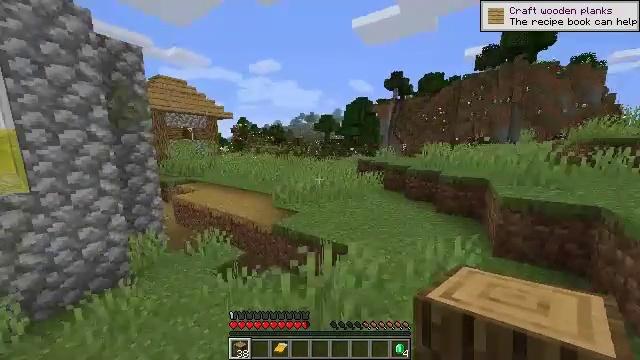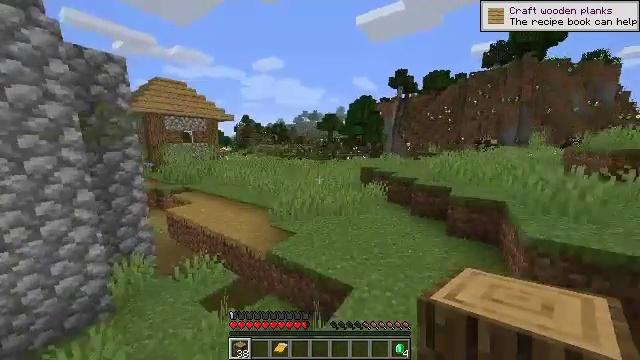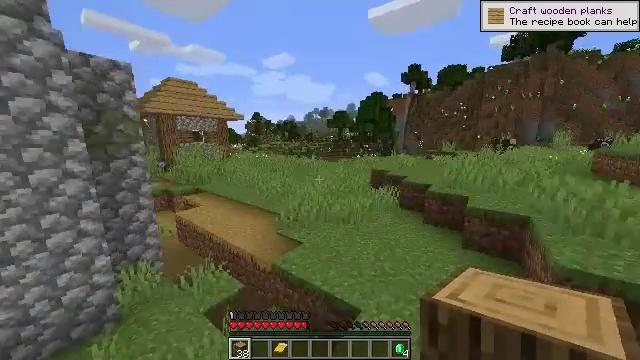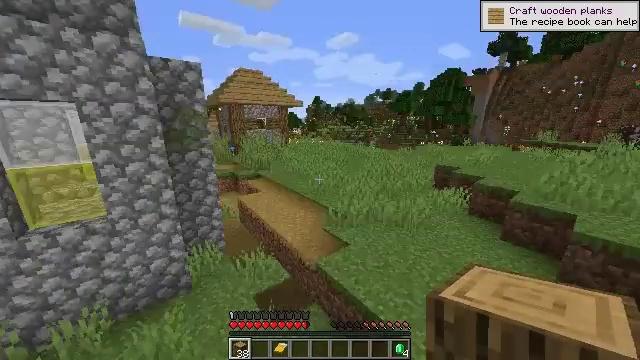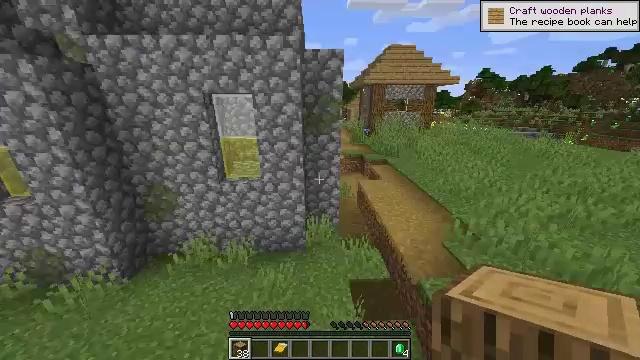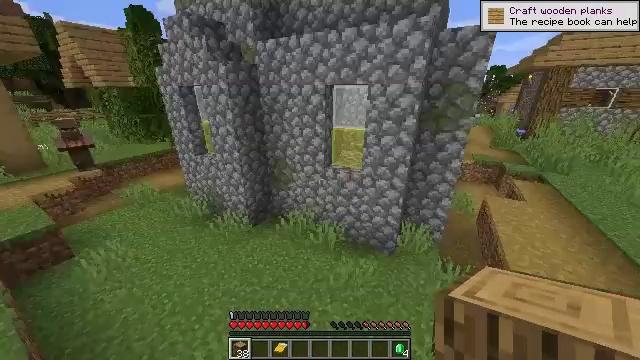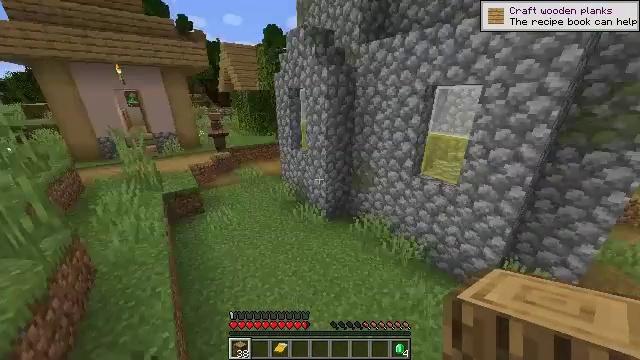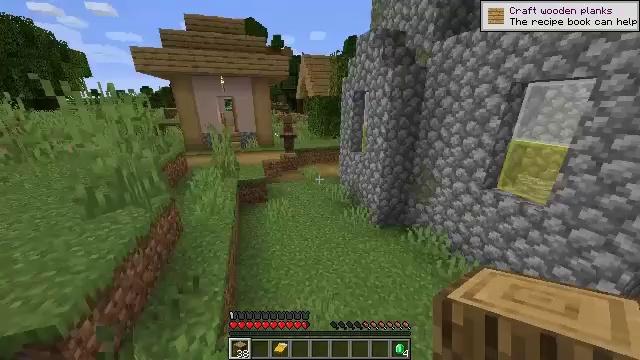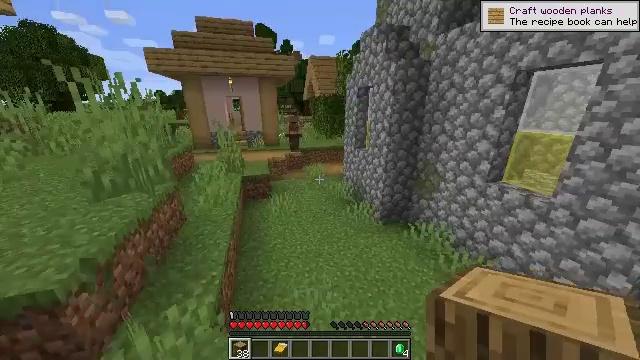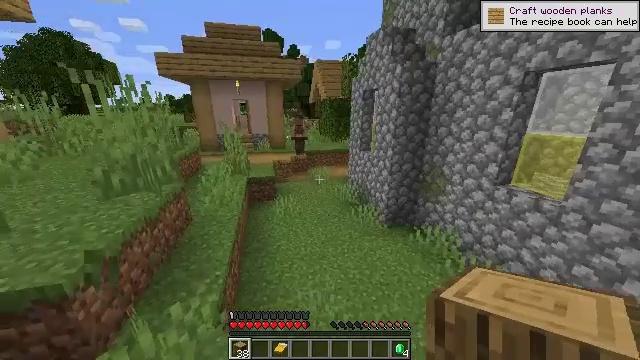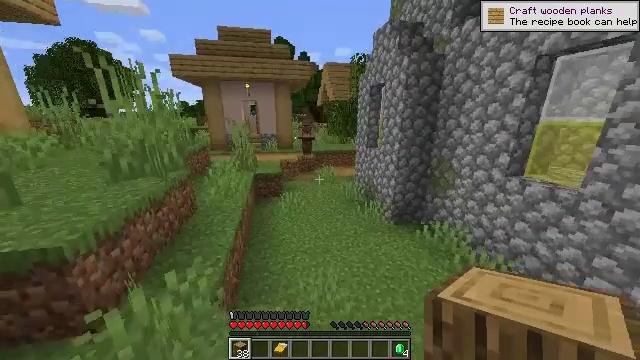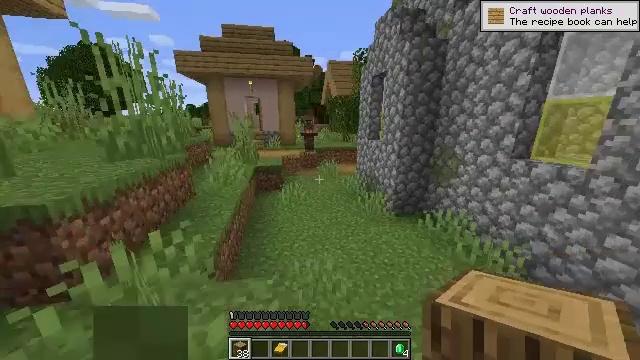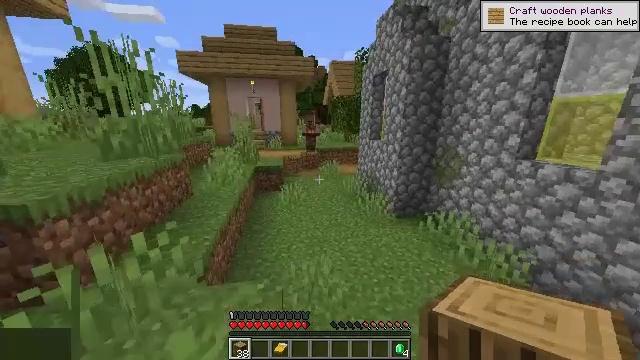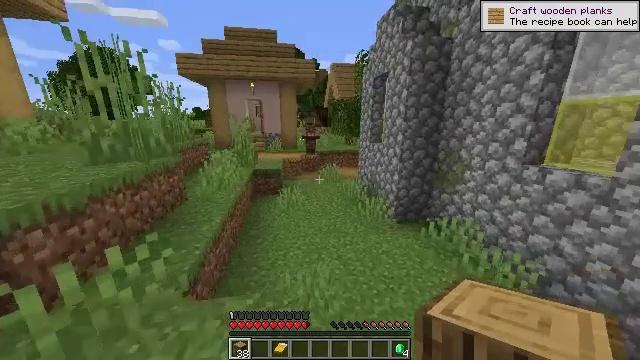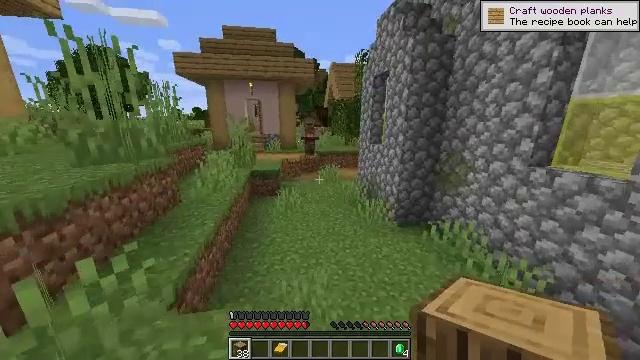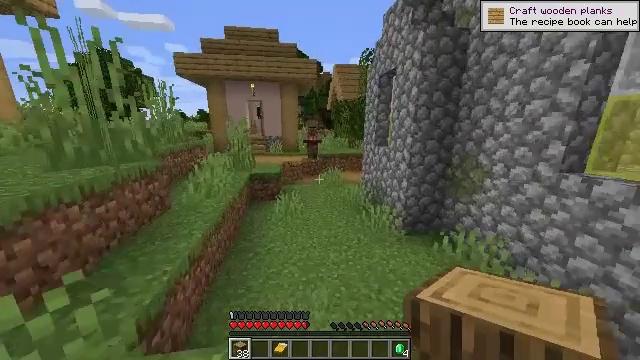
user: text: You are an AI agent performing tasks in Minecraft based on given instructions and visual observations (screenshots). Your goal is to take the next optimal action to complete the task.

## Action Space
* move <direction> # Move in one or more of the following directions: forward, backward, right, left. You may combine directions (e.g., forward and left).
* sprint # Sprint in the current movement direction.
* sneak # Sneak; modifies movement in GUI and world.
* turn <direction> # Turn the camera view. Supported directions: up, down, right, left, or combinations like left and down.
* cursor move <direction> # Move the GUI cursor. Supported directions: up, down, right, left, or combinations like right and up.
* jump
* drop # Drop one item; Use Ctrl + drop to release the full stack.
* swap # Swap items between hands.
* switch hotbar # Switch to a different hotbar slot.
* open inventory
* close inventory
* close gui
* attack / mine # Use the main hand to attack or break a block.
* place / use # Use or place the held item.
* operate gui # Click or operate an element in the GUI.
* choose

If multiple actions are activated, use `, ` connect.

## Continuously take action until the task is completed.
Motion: motion action
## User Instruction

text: Attack the hay block to get hay.
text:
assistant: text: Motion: move forward, jump
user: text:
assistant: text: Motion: move forward, turn left, jump
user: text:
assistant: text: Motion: move forward, turn left and down, jump
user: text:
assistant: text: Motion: move forward, turn left and down, jump
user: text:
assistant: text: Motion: move forward, turn left and down, jump
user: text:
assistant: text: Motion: move forward and move left, turn left
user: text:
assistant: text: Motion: move forward and move left, turn left and up
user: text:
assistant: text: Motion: move forward and move left, turn left
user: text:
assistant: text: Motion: move forward and move left, turn left
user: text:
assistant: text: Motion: move forward, turn left and up
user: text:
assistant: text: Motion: move forward and move right, turn left
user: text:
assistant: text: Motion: move forward, sprint
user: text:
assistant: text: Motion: move forward, sprint
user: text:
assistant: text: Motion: move forward, sprint
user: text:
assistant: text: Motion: move forward, sprint
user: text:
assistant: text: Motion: move forward, sprint, jump
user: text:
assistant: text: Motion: move forward, jump
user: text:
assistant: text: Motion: move forward, jump
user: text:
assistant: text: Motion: move forward, turn left, jump
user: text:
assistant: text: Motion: move forward, turn left and up, jump
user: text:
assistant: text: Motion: move forward, jump
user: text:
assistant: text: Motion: move forward, jump
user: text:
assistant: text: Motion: move forward
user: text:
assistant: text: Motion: move forward
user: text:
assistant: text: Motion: move forward
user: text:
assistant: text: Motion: move forward
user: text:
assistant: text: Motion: move forward
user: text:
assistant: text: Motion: move forward
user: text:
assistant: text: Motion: move forward
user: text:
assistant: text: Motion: move forward, turn right